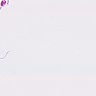
Metastatic tissue present: no